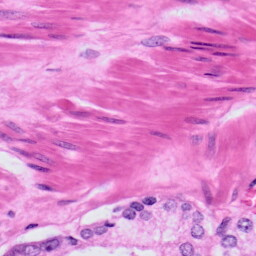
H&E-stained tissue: Prostate